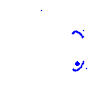
Particle: electron